Interaction volume radius: 5 \u00c5
Interaction volume height: 10 \u00c5
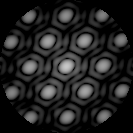
Disorder parameter: 0.01918